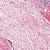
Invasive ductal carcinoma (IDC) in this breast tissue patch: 1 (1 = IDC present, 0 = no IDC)